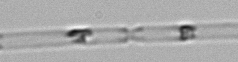
Label: Cerataulina_pelagica